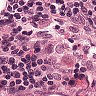
Metastatic tissue present: no